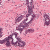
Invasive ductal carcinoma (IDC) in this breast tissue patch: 0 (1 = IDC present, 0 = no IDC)